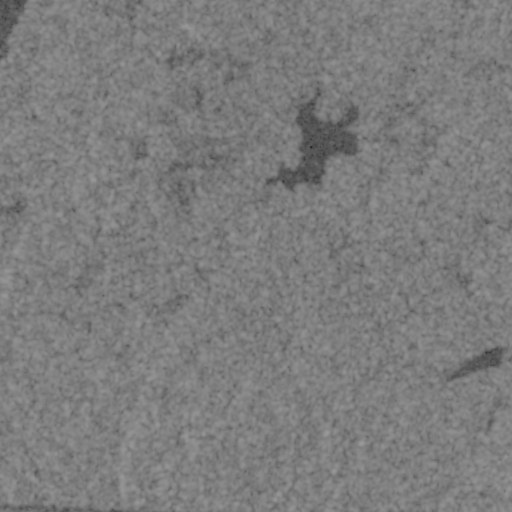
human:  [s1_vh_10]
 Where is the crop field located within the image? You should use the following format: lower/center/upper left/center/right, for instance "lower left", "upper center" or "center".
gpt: The crop field is located in the lower center of the image.
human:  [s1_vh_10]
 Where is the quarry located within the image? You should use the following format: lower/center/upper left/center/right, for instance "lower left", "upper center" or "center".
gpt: The quarry is located in the lower right of the image.
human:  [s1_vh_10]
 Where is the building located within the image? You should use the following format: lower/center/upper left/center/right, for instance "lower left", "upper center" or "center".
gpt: The building is located in the lower right of the image.
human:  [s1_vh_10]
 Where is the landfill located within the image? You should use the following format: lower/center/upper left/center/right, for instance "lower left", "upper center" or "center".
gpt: There is no landfill in the image.

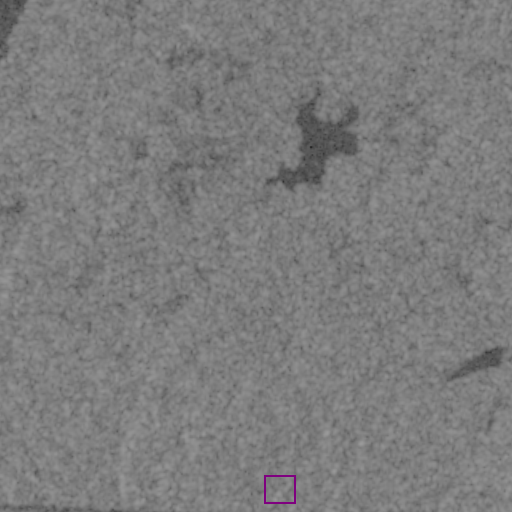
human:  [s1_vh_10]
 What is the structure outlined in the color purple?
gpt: The structure outlined in purple is a crop field.
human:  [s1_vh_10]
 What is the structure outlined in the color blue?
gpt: There is no blue outline.